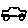
Label: car